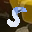
Label: 5